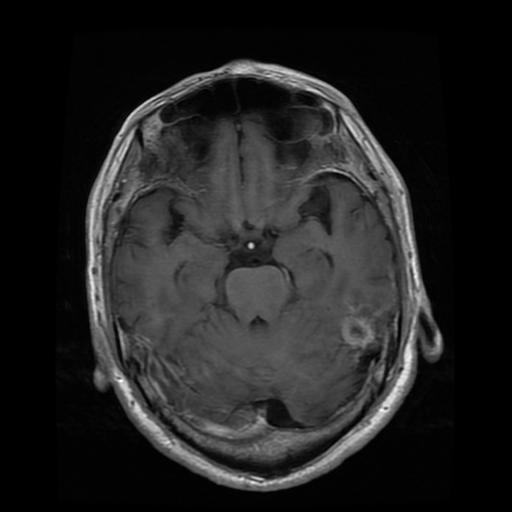
Label: glioma